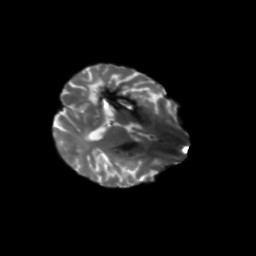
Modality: T2w
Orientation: axial
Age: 51
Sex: female
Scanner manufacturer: siemens
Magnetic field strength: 3 T
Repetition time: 5.25 s
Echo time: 0.08 s